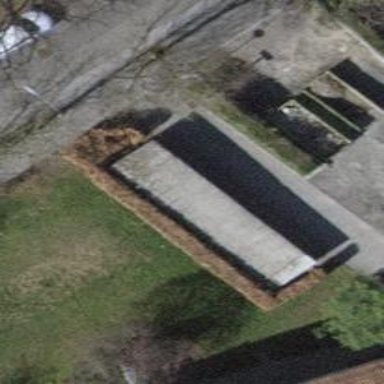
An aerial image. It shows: Shed building.